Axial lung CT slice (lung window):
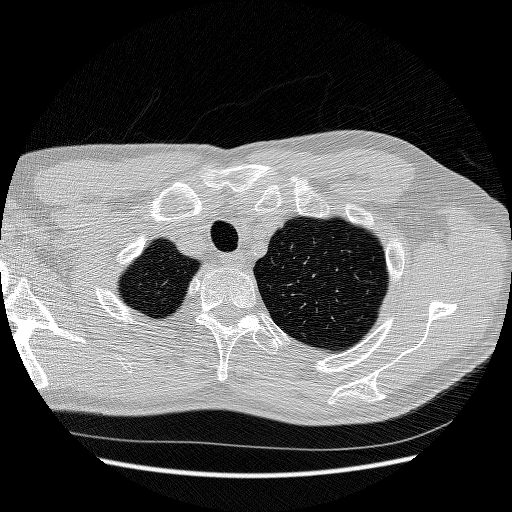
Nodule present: no